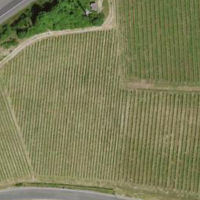
EUNIS habitat code: 57
Species observed at this site:
Fumaria officinalis
Cardamine hirsuta
Mercurialis annua